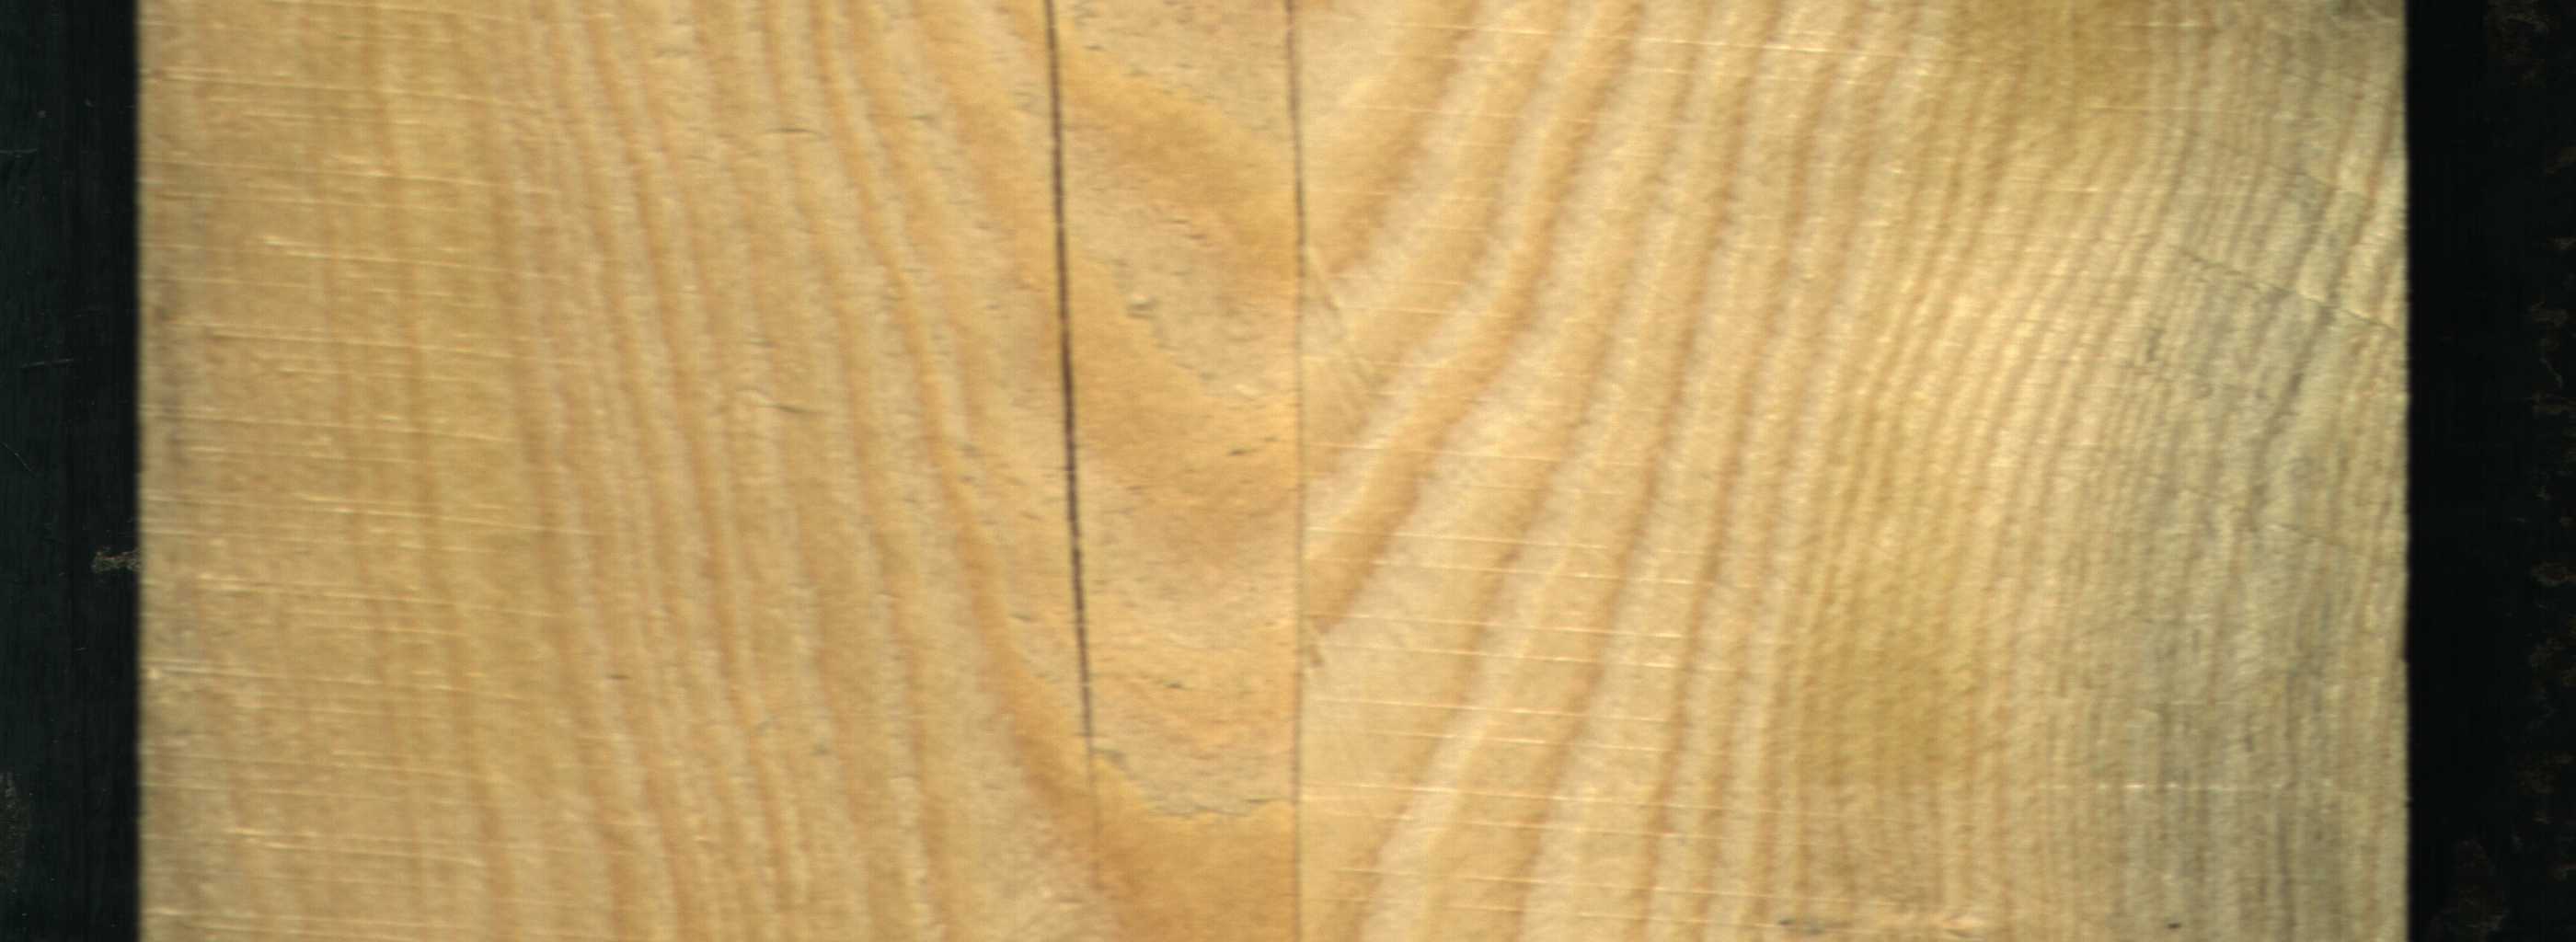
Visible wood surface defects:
Blue_Stain
Crack
Crack
Crack